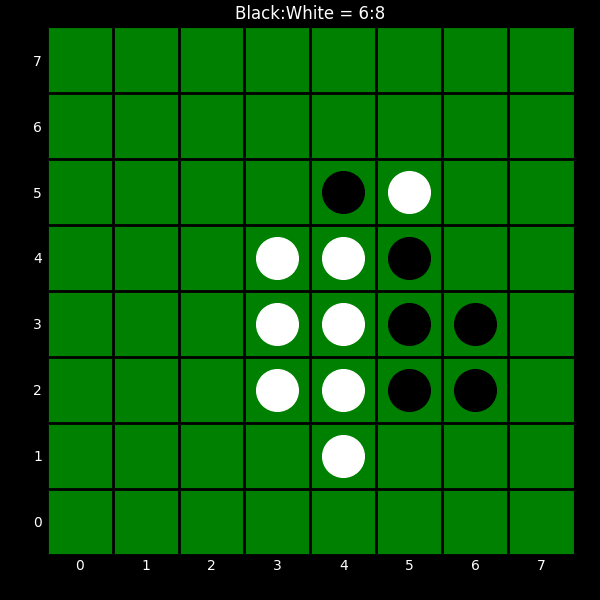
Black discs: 6
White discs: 8